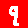
Digit: 9